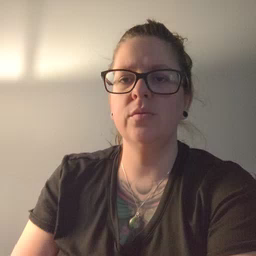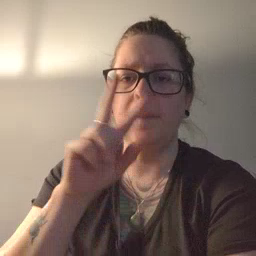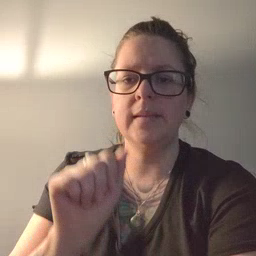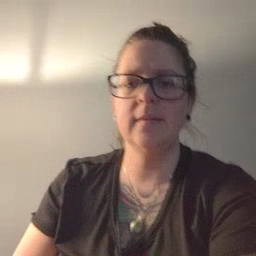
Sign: pizza